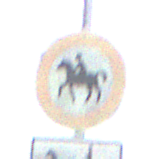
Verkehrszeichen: VerbotReiter
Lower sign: MehrspurigeFahrzeugeFrei9
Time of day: Midday
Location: Roofed (Beach)
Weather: Overcast
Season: NotSpecified
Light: Natural